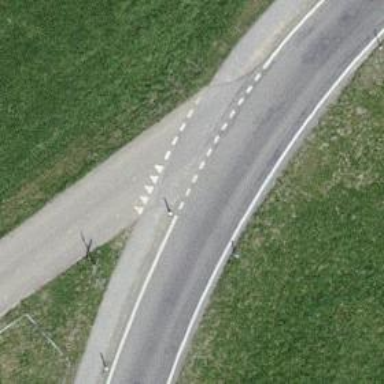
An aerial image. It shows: Road with "give way" sign.